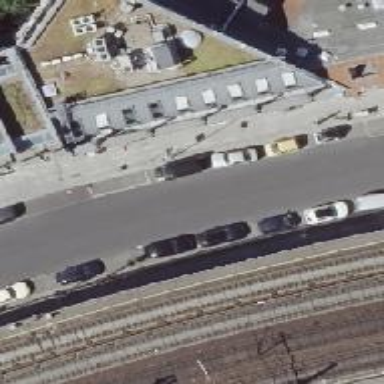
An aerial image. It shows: Parallel parking lane.